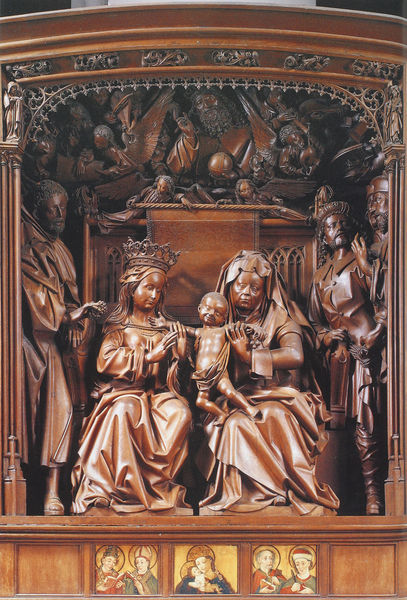
Titel: Annenaltar in der Nicolaikirche in Kalkar
Standort: Kalkar, Nikolaikirche (EU - D - NRW)
Schlagwörter: flügel, gott, gruppe, himmel, frauen, fenster, holz, männer, schwarz, säulen, falten, stehen, kirche, gewand, gewänder, kind, mutter, gotik, krone, engel, skulptur, kopfbedeckung, relief, bilder, farbe, baby, figuren, faltenwurf, religion, schnitt, ritter, altar, schnitzerei, skulpturen, spitzbögen, jesus, heilige, fanfare, maria, madonna, anbetung, jerusalem, sakral, geschnitzt, schnitzereien, anna, josef, maßwerk, jesuskind, trompete, schnitz, schnitzaltar, zank, schnitzarbeit, riemenschneider, holzschnitzerei, simeon, halbrelief, salomon, salomonisches urteil